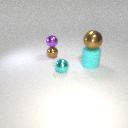
large cyan rubber cylinder to the right of small brown metal sphere